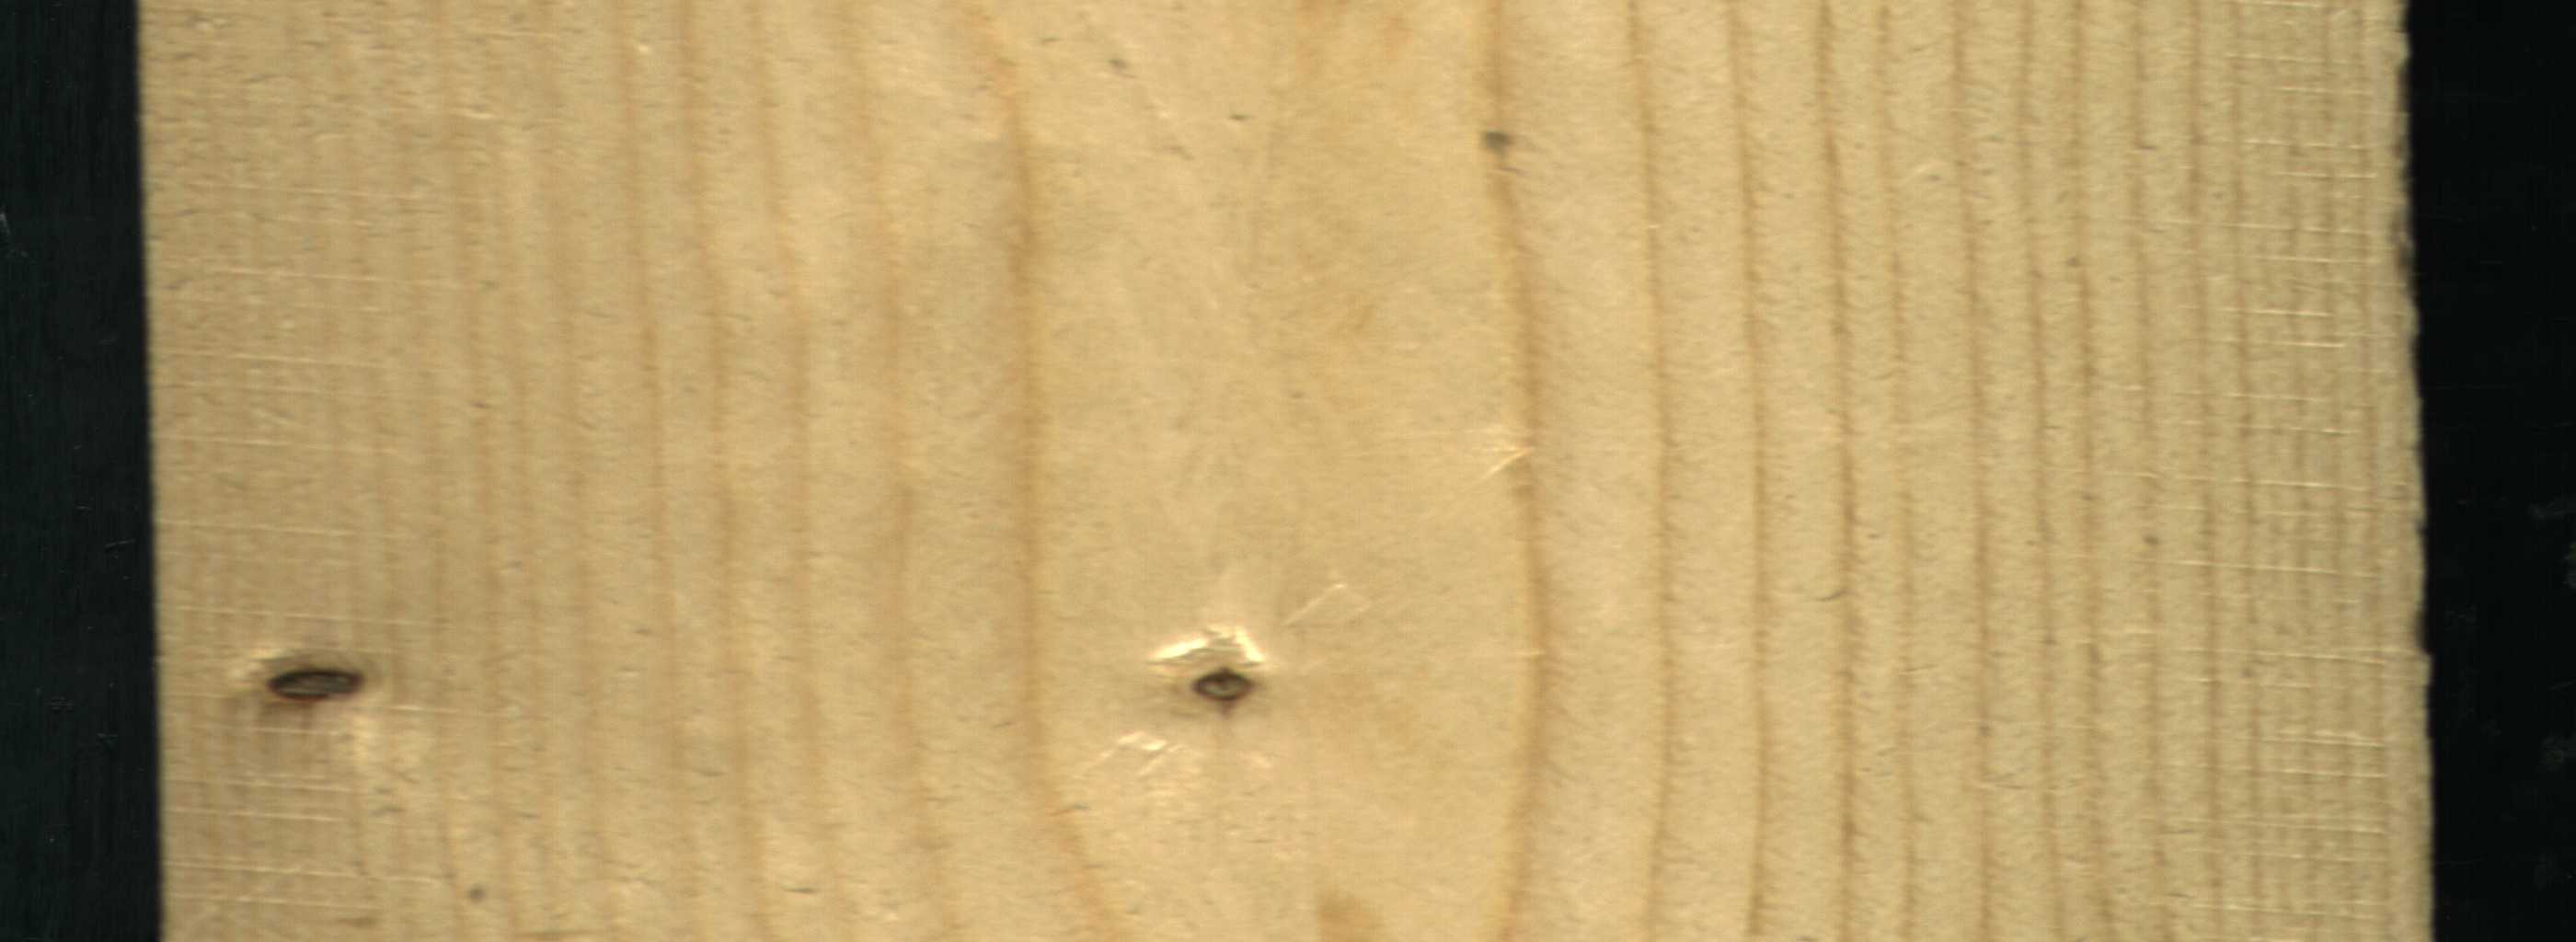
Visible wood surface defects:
Dead_Knot
Dead_Knot